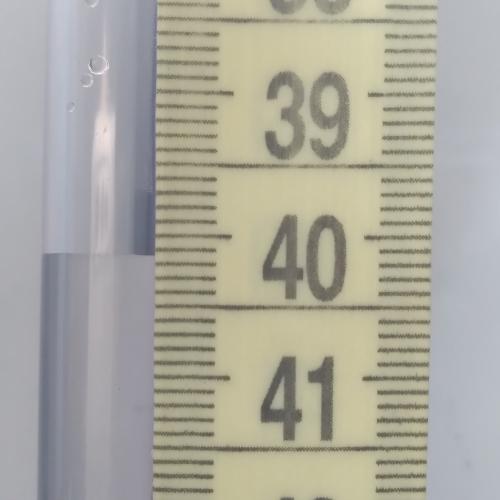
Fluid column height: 40.1 cm